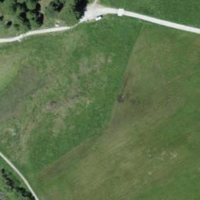
EUNIS habitat code: 26
Species observed at this site:
Angelica sylvestris